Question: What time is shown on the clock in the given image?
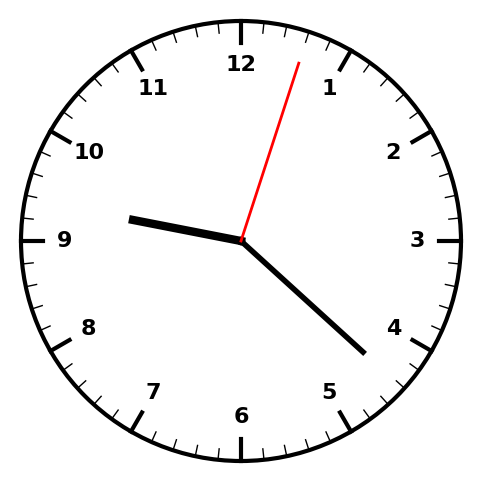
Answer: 09:22:03